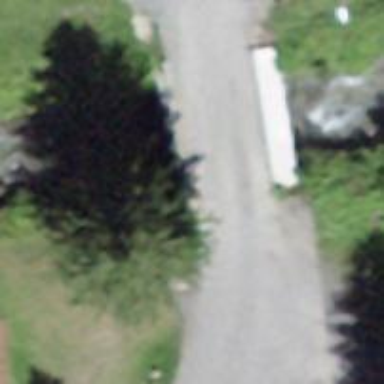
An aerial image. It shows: Residential road with paved surface that features bridge.